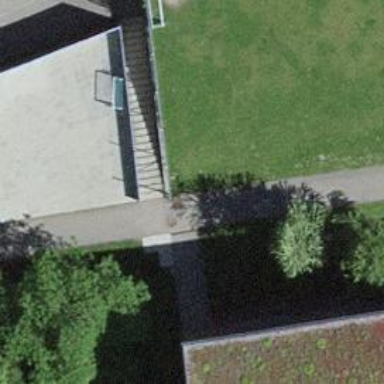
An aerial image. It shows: Paved footway.